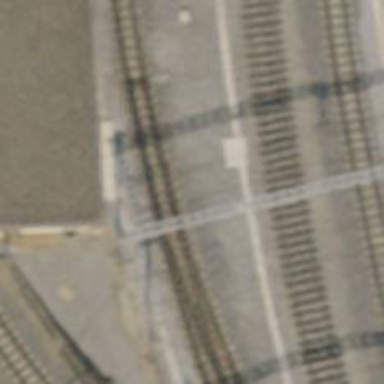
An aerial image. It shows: Railway switch.